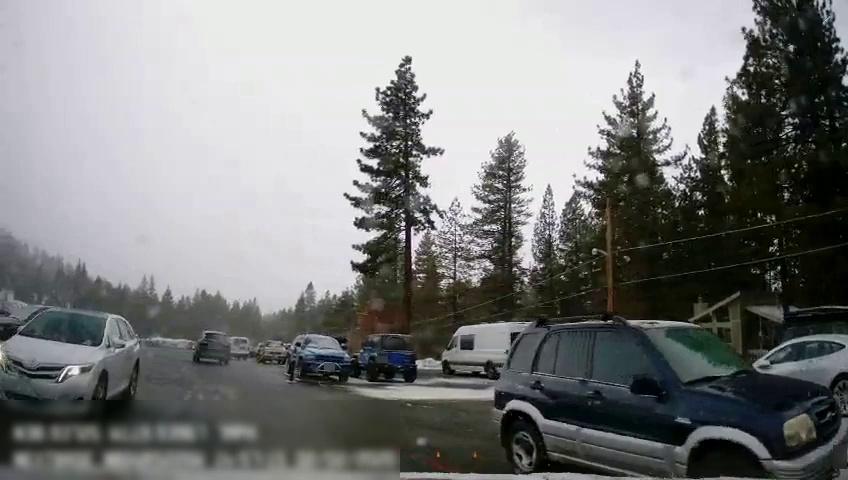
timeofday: Day
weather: Snowy
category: Vehicles | Car
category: Vehicles | SUV
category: Vehicles | Van
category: Vehicles | SUV
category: Vehicles | Van
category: Vehicles | SUV
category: Vehicles | SUV
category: Vehicles | Truck
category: Vehicles | Car
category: Drivable Space